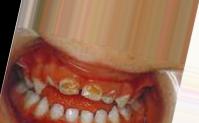
Condition: Caries